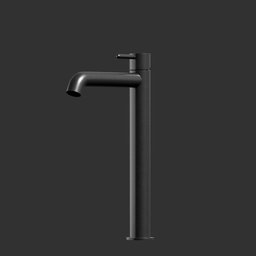
Label: appliances